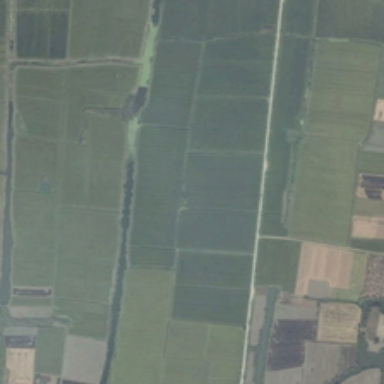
Several small drains and a wild road are in many pieces of green farmlands .